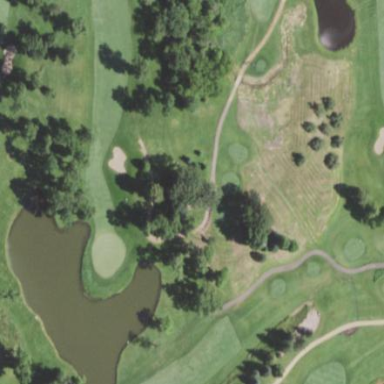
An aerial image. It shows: Picturesque scene of golf course with lateral water hazard.